Field crop: tomato
Growth stage: 1
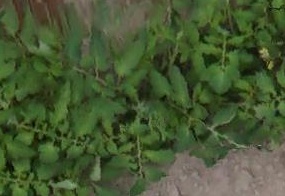
Species: tomato